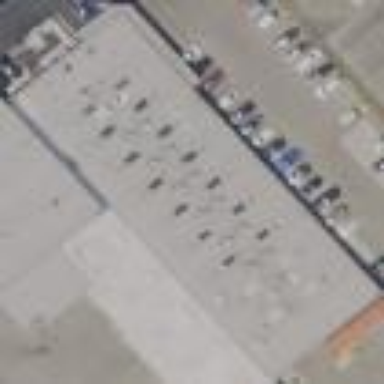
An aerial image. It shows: Warehouse.